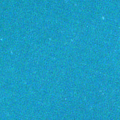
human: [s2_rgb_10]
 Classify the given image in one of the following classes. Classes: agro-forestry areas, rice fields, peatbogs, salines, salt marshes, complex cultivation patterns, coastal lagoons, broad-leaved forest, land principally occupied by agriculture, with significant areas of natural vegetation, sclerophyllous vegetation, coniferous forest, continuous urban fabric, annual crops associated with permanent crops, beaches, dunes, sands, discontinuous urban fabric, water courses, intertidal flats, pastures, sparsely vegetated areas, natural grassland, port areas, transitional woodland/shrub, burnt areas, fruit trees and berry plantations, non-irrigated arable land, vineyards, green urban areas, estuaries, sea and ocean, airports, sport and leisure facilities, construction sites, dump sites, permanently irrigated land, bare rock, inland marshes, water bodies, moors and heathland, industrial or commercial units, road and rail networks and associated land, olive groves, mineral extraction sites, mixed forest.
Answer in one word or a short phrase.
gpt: sea and ocean